Interaction volume radius: 5 \u00c5
Interaction volume height: 10 \u00c5
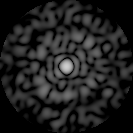
Disorder parameter: 0.8981